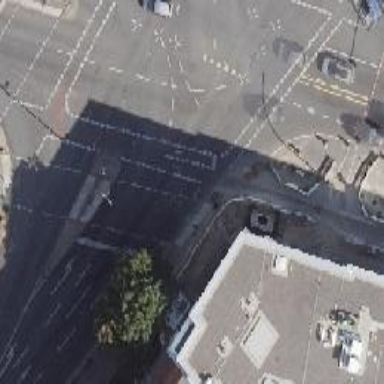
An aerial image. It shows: Crossing with traffic signals.